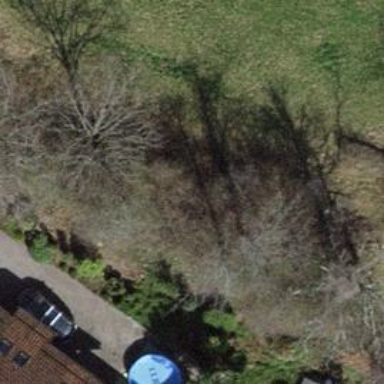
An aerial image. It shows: Single tag "natural: tree."